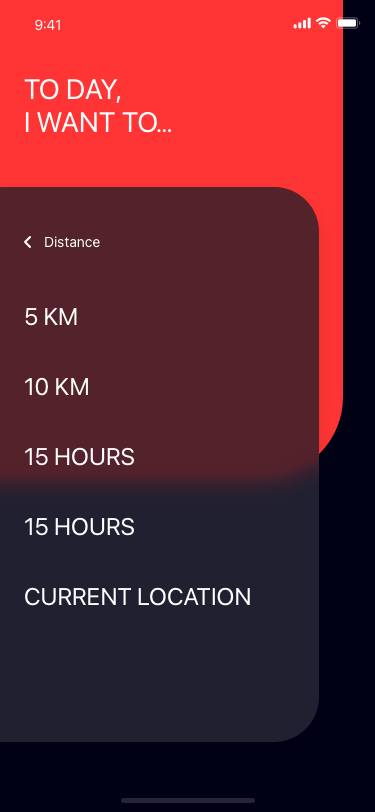
Text in this UI design:
TO DAY,
I WANT TO…
5 KM
Distance
10 KM
15 HOURS
15 HOURS
CURRENT LOCATION